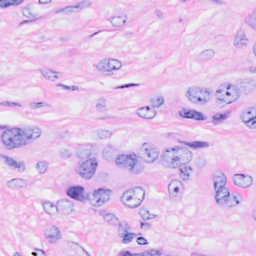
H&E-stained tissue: Breast